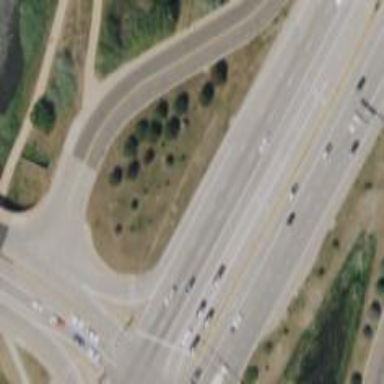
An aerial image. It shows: Trunk highway with expressway features.